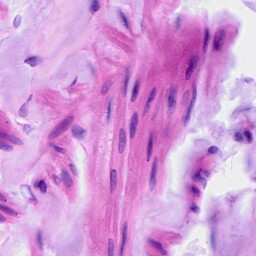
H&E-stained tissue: Ovarian